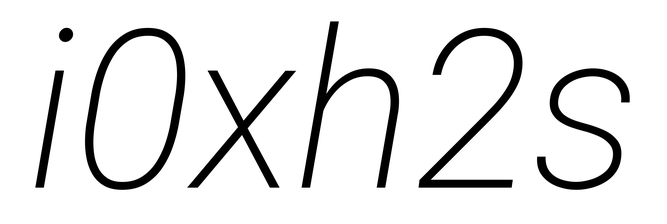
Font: Roboto-Italic_ExtraLight_Italic